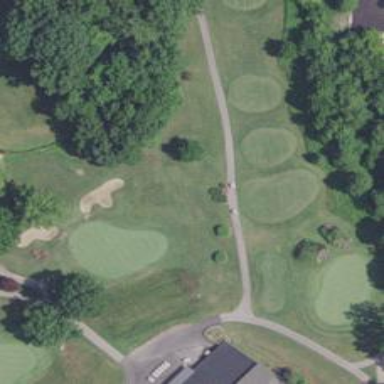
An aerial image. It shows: Pathway for golfing.